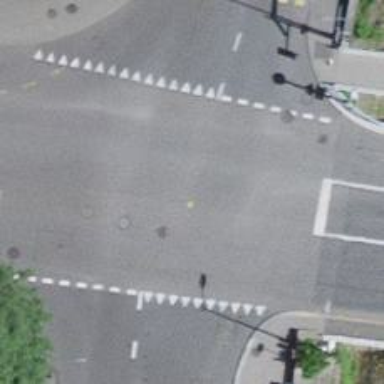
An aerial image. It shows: Road with traffic signals.